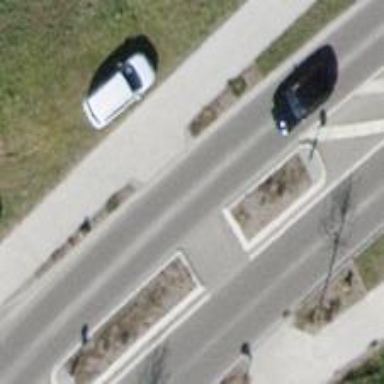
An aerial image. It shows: Primary highway with asphalt surface. There are sidewalks on both sides of the road.